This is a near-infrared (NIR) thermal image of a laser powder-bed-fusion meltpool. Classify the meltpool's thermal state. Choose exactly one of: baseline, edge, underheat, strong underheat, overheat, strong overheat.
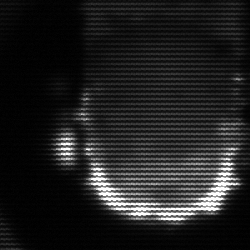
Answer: baseline